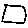
Label: square